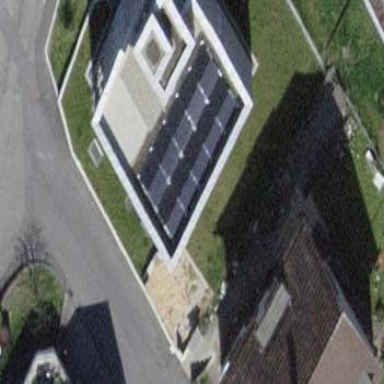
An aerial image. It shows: Solar power generator using photovoltaic method with solar photovoltaic panel types.